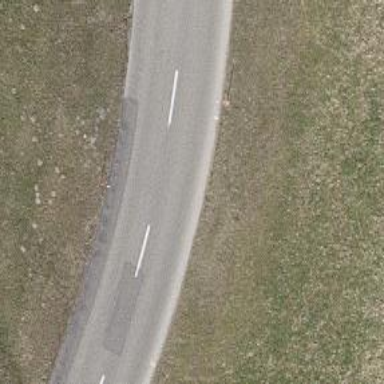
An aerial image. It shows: Secondary road.